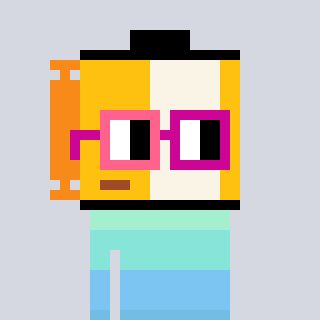
a pixel art character with square pink and red glasses, a film roll-shaped head and a grayscale-colored body on a cool background